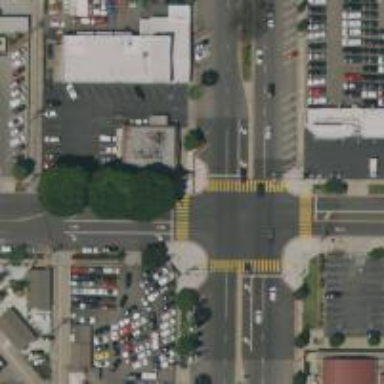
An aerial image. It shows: Marked road crossing with pedestrian island.